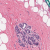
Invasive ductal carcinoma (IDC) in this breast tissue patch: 0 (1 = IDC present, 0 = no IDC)